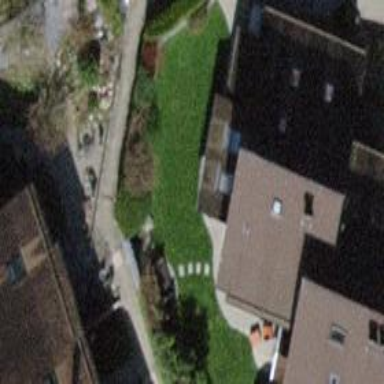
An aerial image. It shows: Residential building.